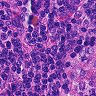
Metastatic tissue present: no